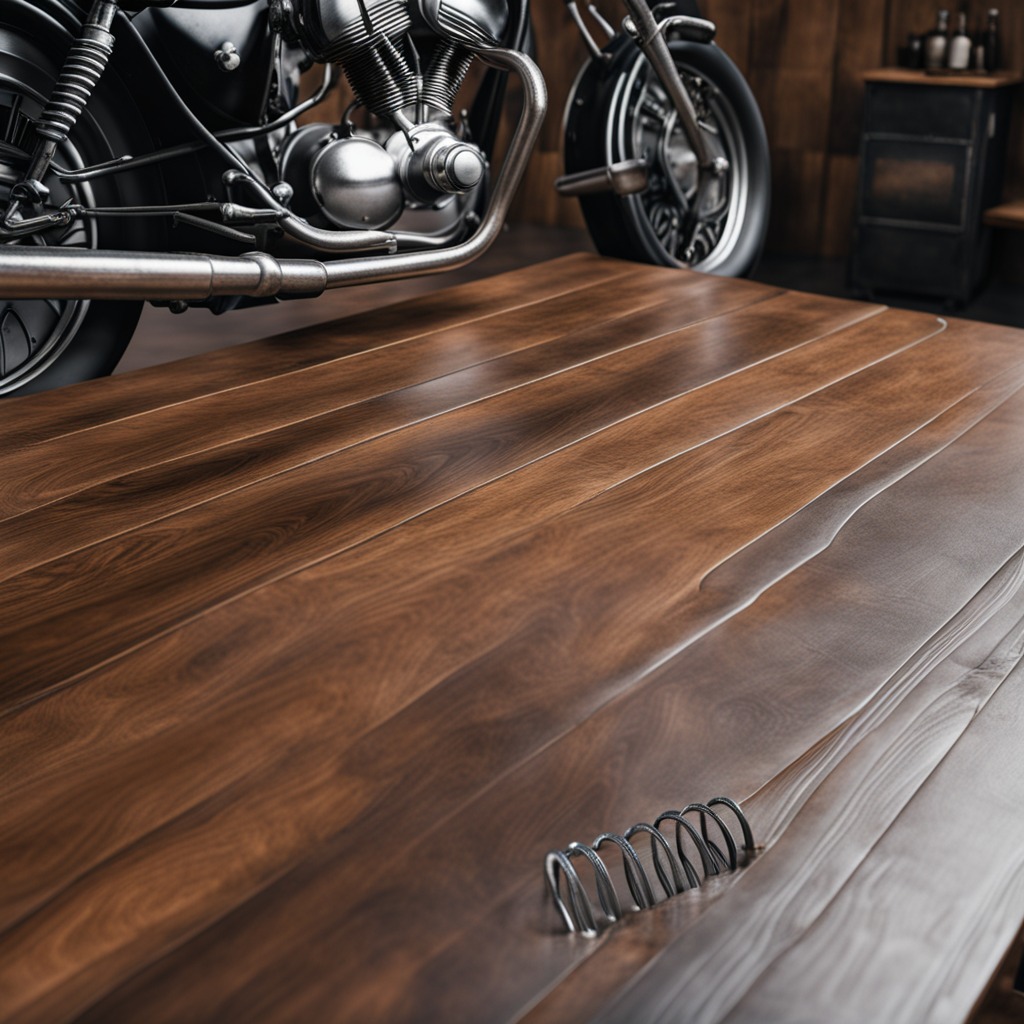
A coiled metal spring is lying on an oil-spilled wooden table in a vintage motorcycle garage.